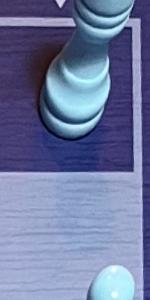
Label: Empty